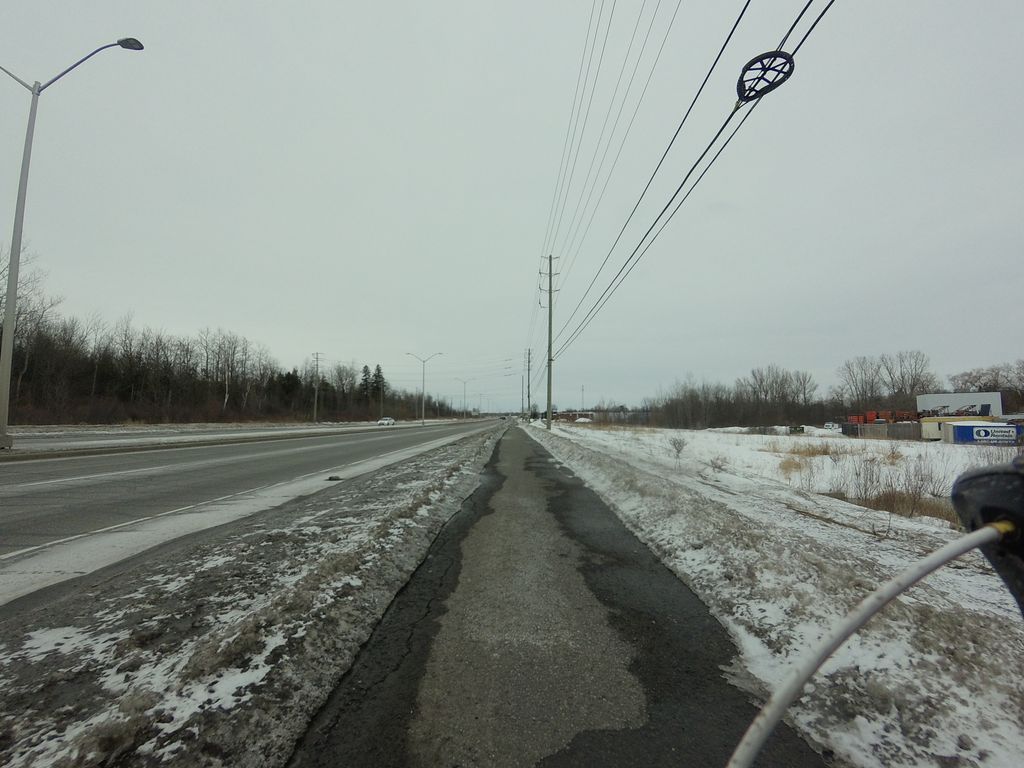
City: ottawa-gatineau